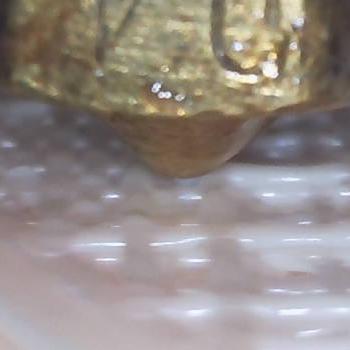
Flow rate: 118%